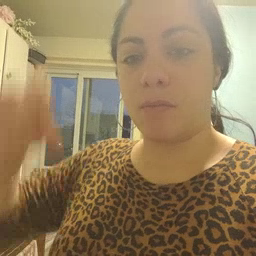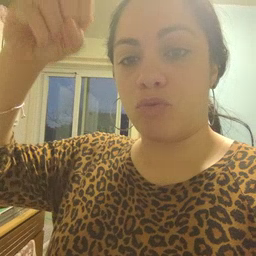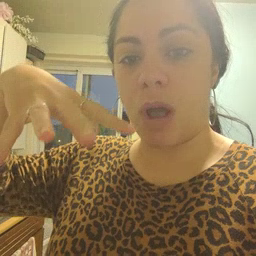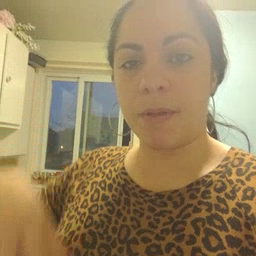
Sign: drop